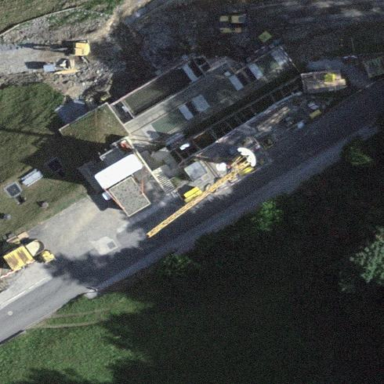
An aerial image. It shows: View of wastewater plant.